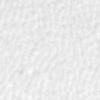
Label: no_change